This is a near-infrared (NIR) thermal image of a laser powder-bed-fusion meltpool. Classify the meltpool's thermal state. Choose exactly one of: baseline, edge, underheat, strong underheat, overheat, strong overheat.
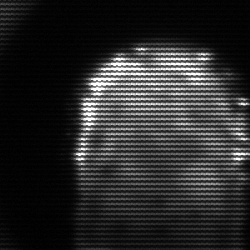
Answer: baseline